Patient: sex F, age 37
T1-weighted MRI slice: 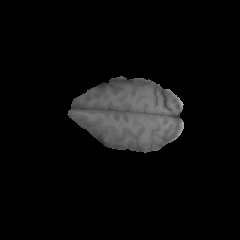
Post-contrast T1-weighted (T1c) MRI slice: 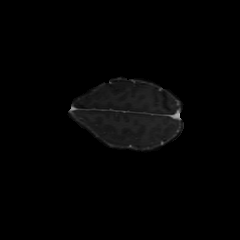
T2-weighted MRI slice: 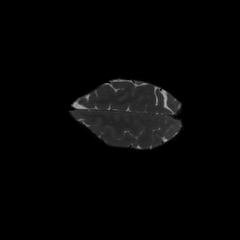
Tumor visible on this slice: no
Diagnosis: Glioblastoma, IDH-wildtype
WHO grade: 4